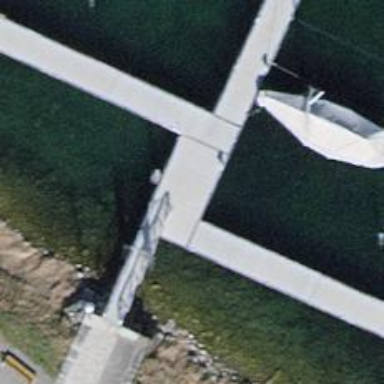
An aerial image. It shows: Man-made pier.